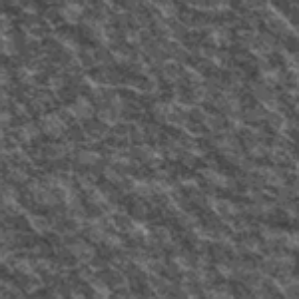
Label: frost